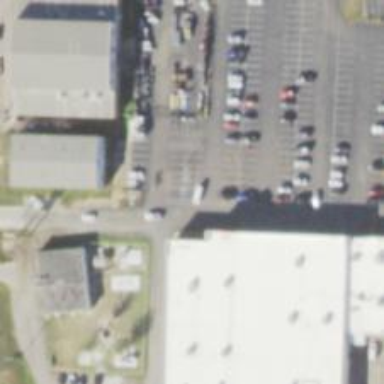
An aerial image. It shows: Parking space.